Question: I'm writing a SQL Statement to get some values in a Recordset, which I'll use to transfer the result into TextBoxes on a Form in Excel. The tables involved are:
Customers -> CustomerId, FirstName, LastName, TelNumber
Invoice -> InvoiceId, CustomerId, CarModel, CarColor, CarPlate
Repairs -> RepairId, InvoiceId, TypeOfRepair, PartOfCar, Price
Services -> ServiceId, InvoiceId, Date, Status

When a Customer comes to the Garage, an Invoice is created, which is associated with this customer. An invoice can have many Repairs. The customer goes away without repairing the car, but the invoice is there. If the customer decides to repair the car, then a Service is created, which starts with the Status "working on it...". When the service is done, the status change to "Waiting for Check Out..."
I want to use a SQL Statement to retrieve the following Values (columns) for a specific InvoiceId:
CarModel, Color, Plate, CustomerName (FirstName LastName), PaintingTotalValue (where 'Painting' is one type in the column 'Type'), OtherTotalValue (total price of all the other types of repairs in this invoice), total price (total price, that is, painting + other ones).
I wrote the following, to get the values, but I don't know how to get the PaintingTotalValue and OtherTotalVAlue.
'''
SELECT i.CarModel, i.Color, i.Plate, CONCAT(c.FirstName,' ',c.LastName) AS Name, FORMAT(SUM(r.Price),2) AS TotalPrice
FROM Services AS s INNER JOIN Invoices AS i ON s.invoiceId=i.invoiceId
INNER JOIN Repairs AS r ON s.invoiceId=r.invoiceId
INNER JOIN Customers AS c ON i.customerId=c.customerId
WHERE s.invoiceId = 15
'''
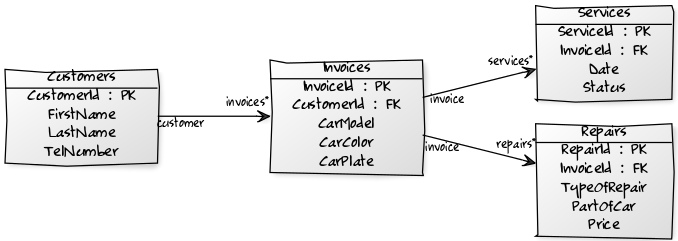
Answer: Use 'CASE WHEN' in your 'SELECT' clause, to select the value that's conditional to the type:
'''
SELECT
...
CASE WHEN r.Type = 'Painting' THEN r.Price ELSE 0 END PaintWorkPrice,
CASE WHEN r.Type <> 'Painting' THEN r.Price ELSE 0 END OtherWorkPrice,
FROM ...
'''
That's one thing.
The other thing is that you're not selecting anything from the 'Services' table, and making your query much more complicated than it needs to be.
> If you can modify the schema, remove the 'ServiceId' primary key field, and use 'Services.InvoiceId' as a primary key instead: that will enforce the 1:1 relationship naturally.
'''
FROM Repairs r
INNER JOIN Invoices i ON r.InvoiceId = i.InvoiceId
INNER JOIN Customers c ON i.CustomerId = c.CustomerId
'''
The data you want to aggregate is granular to 'Repairs', so you select 'FROM' that, and then move your way through the foreign keys up to 'Customers'.
'''
SELECT
i.CarModel
,i.Color
,i.Plate
,CONCAT(c.FirstName,' ',c.LastName) Name
,CASE WHEN r.Type = 'Painting' THEN r.Price ELSE 0 END PaintWorkPrice
,CASE WHEN r.Type <> 'Painting' THEN r.Price ELSE 0 END OtherWorkPrice
,r.Price
FROM Repairs r
INNER JOIN Invoices i ON r.InvoiceId = i.InvoiceId
INNER JOIN Customers c ON i.CustomerId = c.CustomerId
'''
That's not aggregated yet: there's a record for each repair, for every invoice, under every customer that has an invoice. That part is the . If you have a parameter, that's where you use it.
'''
WHERE i.InvoiceId = pInvoiceId
'''
If you're just hard-coding an ID, that's where you do it too.
Now type 'SELECT q.* FROM (' on the line above, and ') q' under the 'WHERE' clause, then replace the 'q.*' with the fields you're not aggregating - and aggregate the others. The result should be something like this:
'''
SELECT
q.CarModel
,q.Color
,q.Plate
,q.Name
,SUM(q.PaintWorkPrice) PaintAmount
,SUM(q.OtherWorkPrice) OtherAmount
,SUM(q.Price) TotalAmount
FROM (
SELECT
i.CarModel
,i.Color
,i.Plate
,CONCAT(c.FirstName,' ',c.LastName) Name
,CASE WHEN r.Type = 'Painting' THEN r.Price ELSE 0 END PaintWorkPrice
,CASE WHEN r.Type <> 'Painting' THEN r.Price ELSE 0 END OtherWorkPrice
,r.Price
FROM Repairs r
INNER JOIN Invoices i ON r.InvoiceId = i.InvoiceId
INNER JOIN Customers c ON i.CustomerId = c.CustomerId
WHERE i.InvoiceId = 15
) q
GROUP BY
q.CarModel
,q.Color
,q.Plate
,q.Name
'''